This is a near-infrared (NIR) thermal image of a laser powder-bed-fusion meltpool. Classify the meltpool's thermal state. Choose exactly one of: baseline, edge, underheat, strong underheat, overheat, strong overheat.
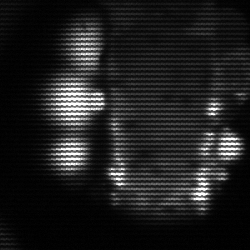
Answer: strong underheat